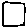
Label: square